Interaction volume radius: 10 \u00c5
Interaction volume height: 10 \u00c5
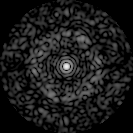
Disorder parameter: 0.7949